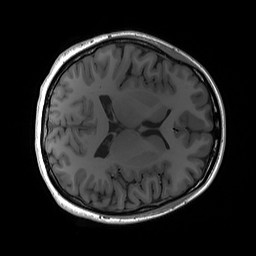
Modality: T1w
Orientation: axial